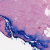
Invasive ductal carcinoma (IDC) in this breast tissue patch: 0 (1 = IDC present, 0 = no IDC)